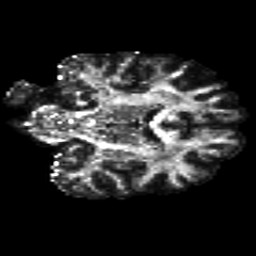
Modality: FA
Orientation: coronal
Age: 31
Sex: male
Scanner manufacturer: siemens
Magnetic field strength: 3 T
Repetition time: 8.8 s
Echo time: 0.085 s